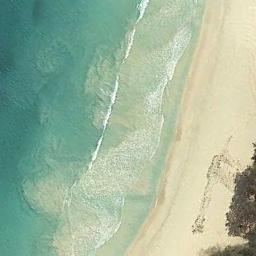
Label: beach